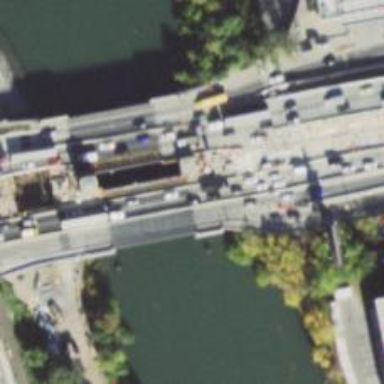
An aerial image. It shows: Bascule bridge on asphalt motorway.